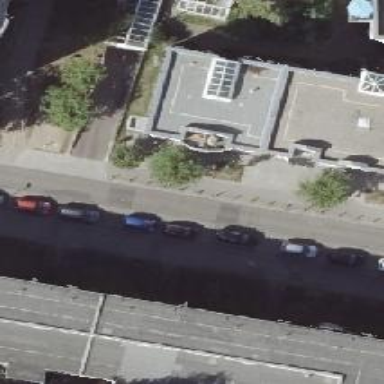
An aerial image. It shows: Sidewalk.